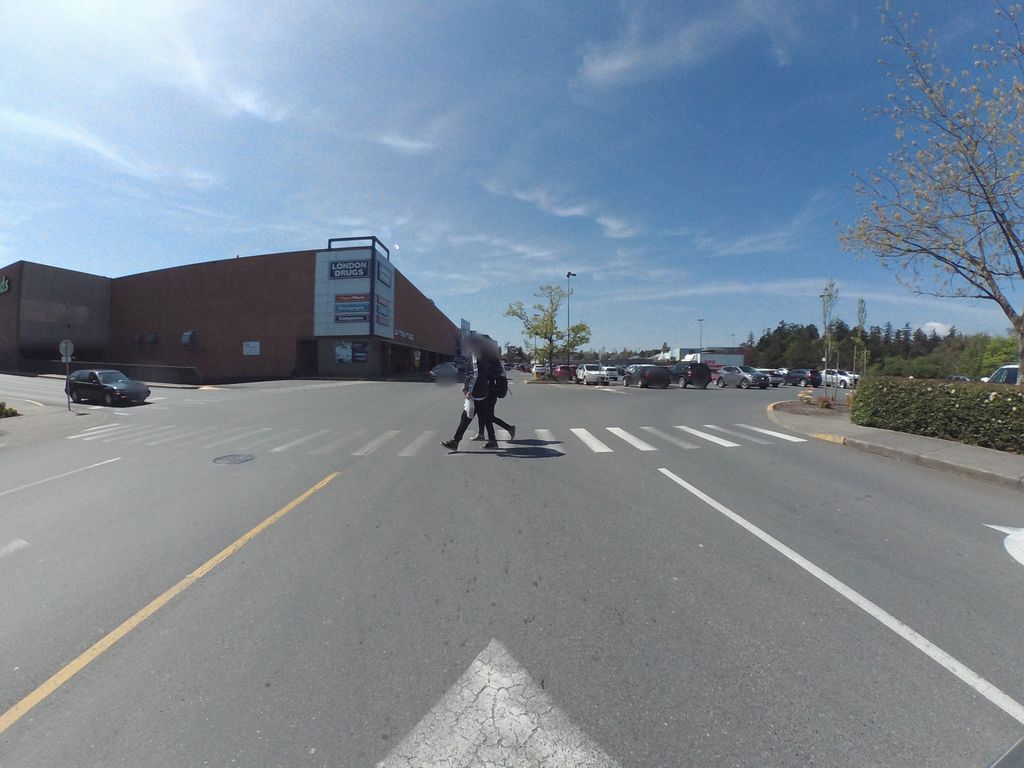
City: victoria